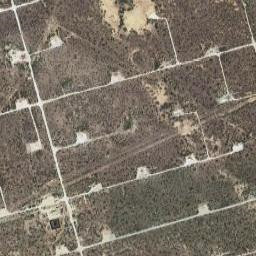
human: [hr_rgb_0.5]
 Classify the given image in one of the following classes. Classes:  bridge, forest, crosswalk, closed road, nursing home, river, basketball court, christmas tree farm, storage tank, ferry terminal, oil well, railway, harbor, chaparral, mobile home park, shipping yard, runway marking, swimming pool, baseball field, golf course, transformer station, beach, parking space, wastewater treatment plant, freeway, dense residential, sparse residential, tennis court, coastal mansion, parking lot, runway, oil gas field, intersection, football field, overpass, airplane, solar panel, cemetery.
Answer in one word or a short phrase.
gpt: oil gas field